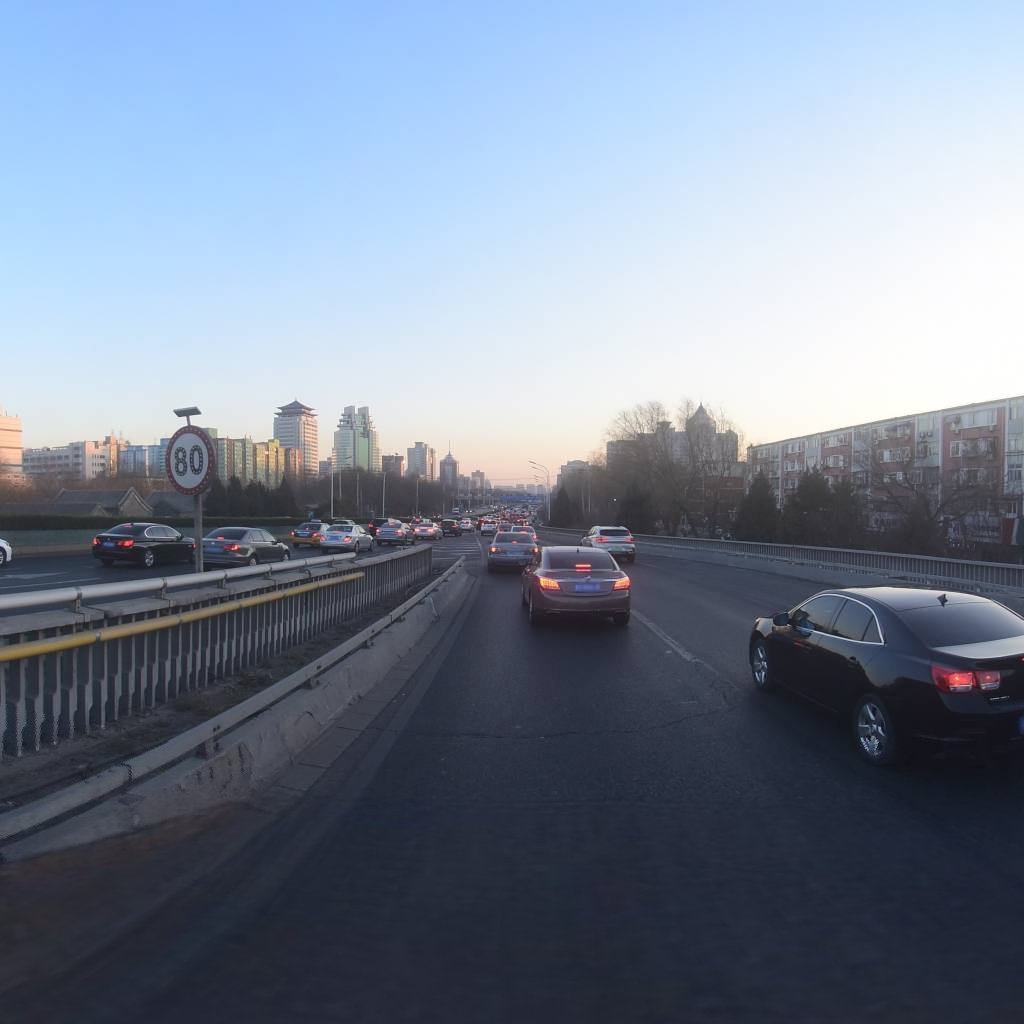
Region: Xicheng
Road damage annotations: transverse crack, longitudinal crack